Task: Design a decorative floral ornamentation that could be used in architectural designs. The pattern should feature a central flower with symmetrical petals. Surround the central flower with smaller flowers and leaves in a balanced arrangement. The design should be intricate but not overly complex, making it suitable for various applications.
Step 527:
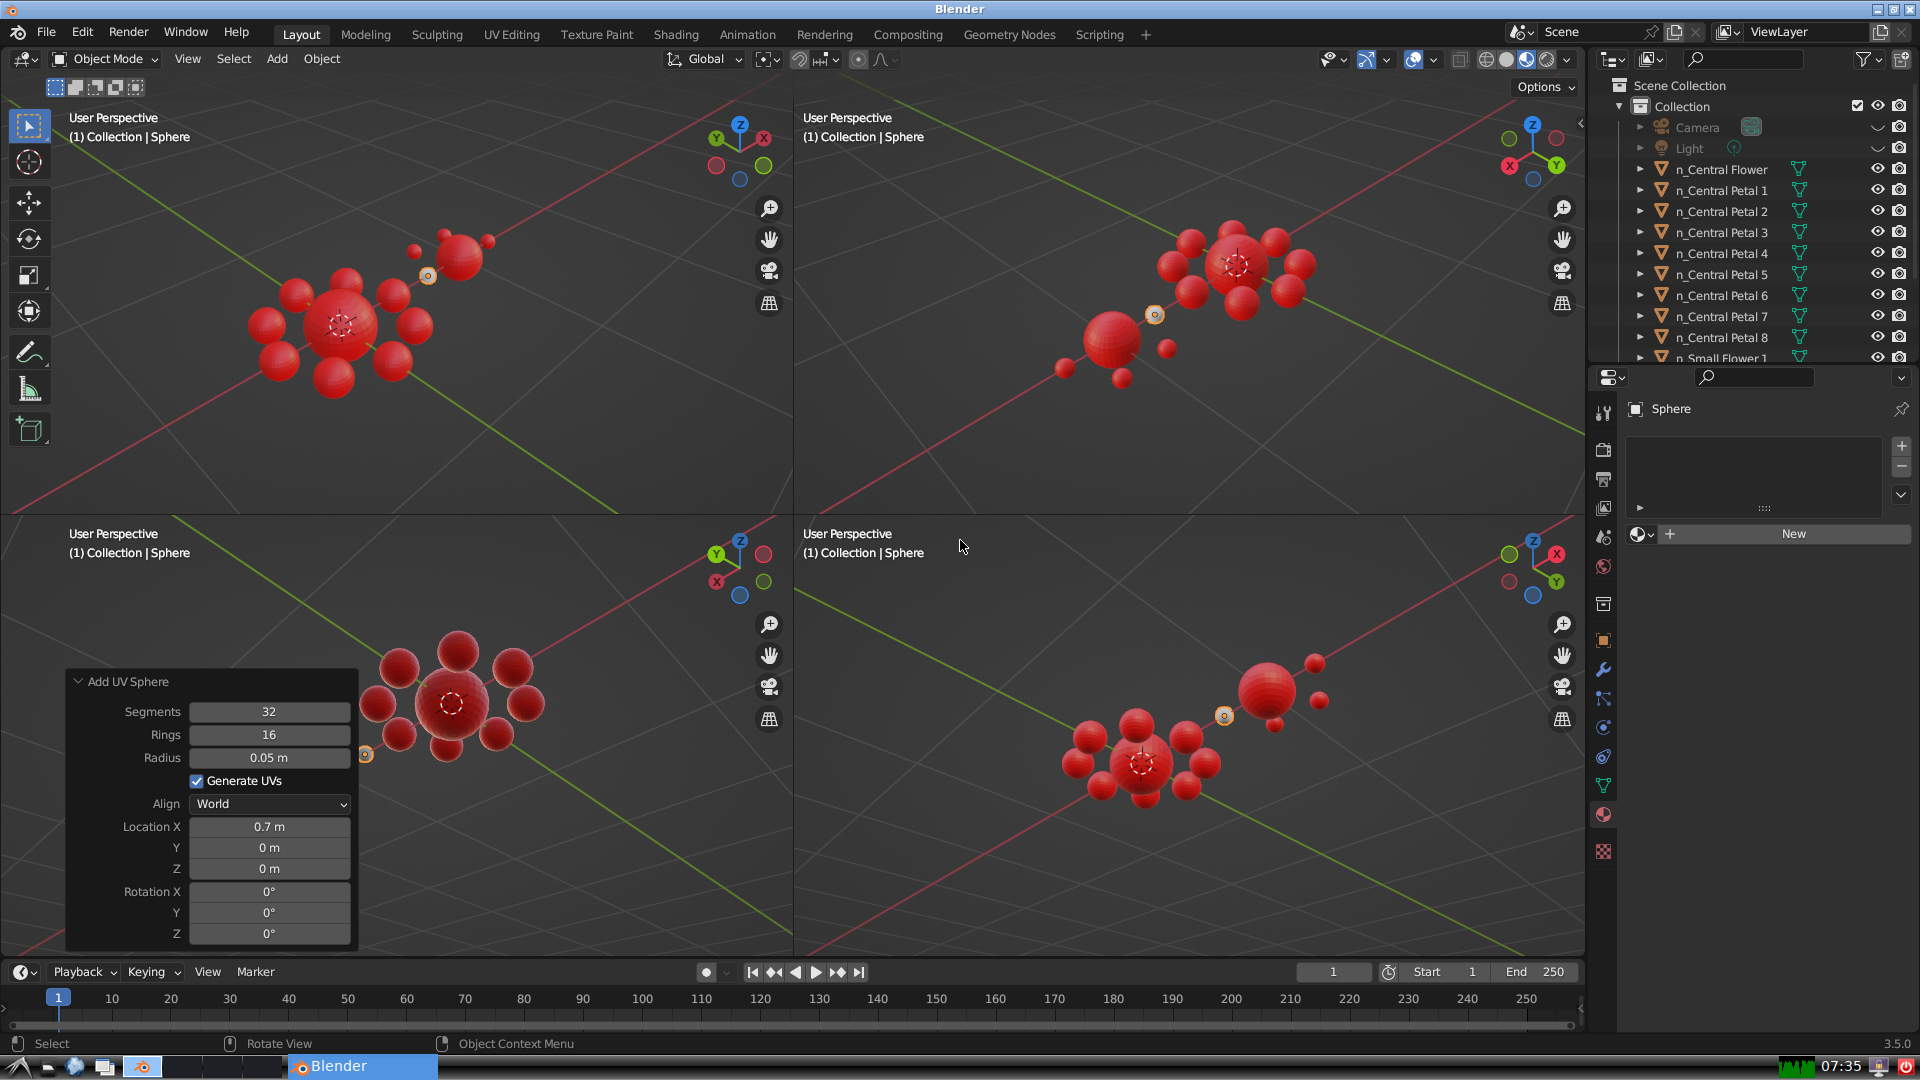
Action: {"key_press": ['Ctrl, Home']}